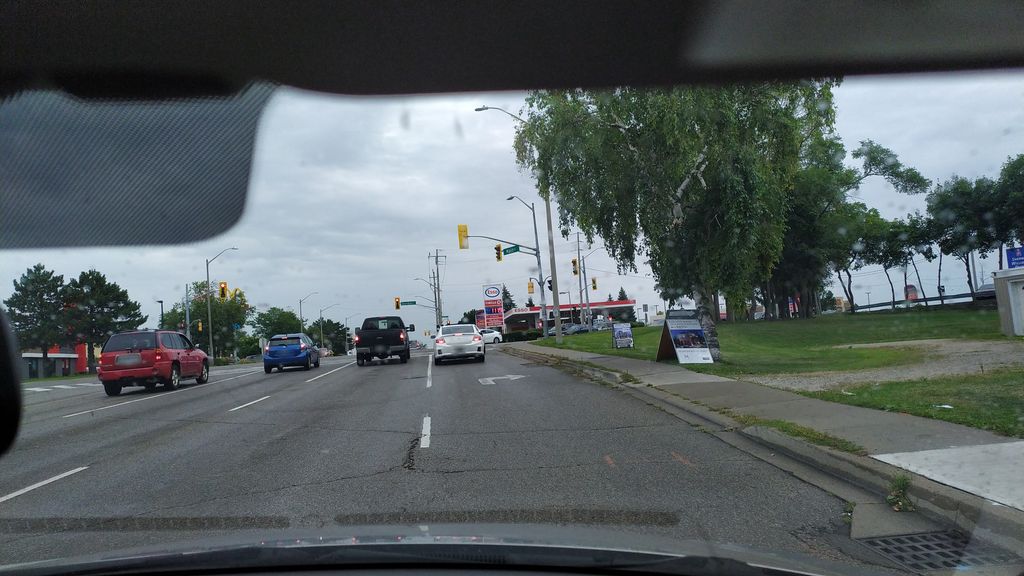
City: kitchener-waterloo